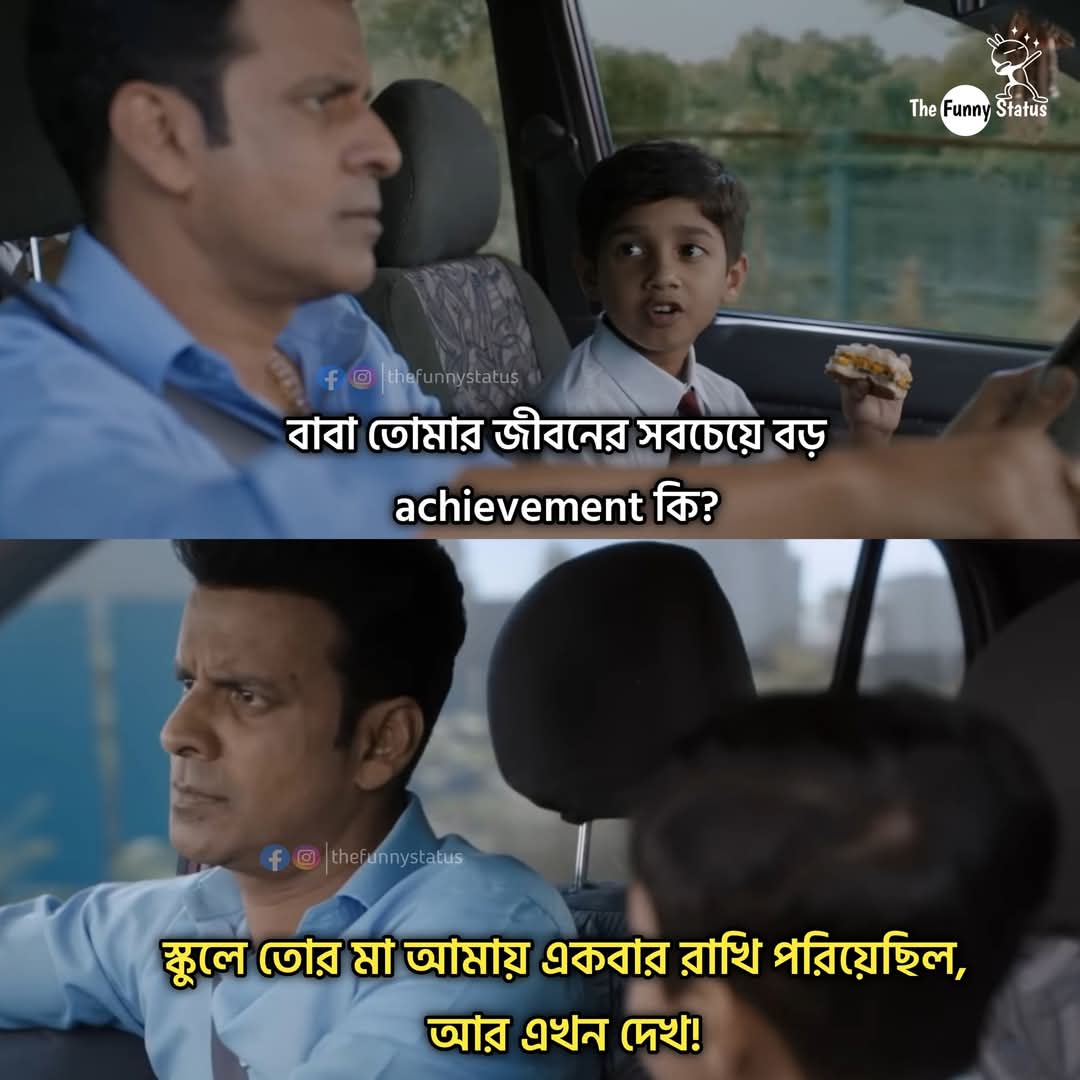
Text: বাবা তোমার জীবনের সবচেয়ে বড় achievement কি?

স্কুলে তোর মা আমায় একবার রাখি পরিয়েছিল, আর এখন দেখ!
Label: Non Hate